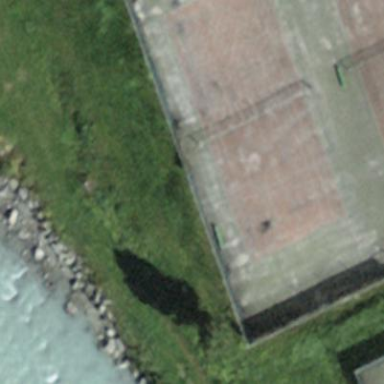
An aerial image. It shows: Tennis court on pitch designated for leisure land.